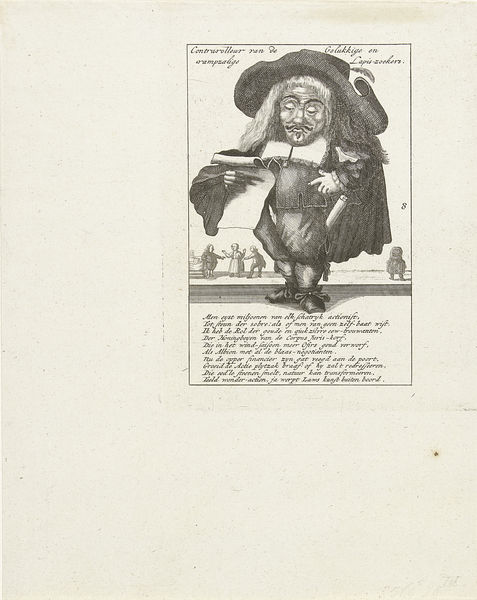
Titel: Karikatuur van dwerg en de windhandel
Standort: Amsterdam
Institution: Rijksmuseum
Schlagwörter: gravure, dessin, hollandais, parchemin, notable, farce, notaire, perrault, caricture, controlleur, impots, marsque